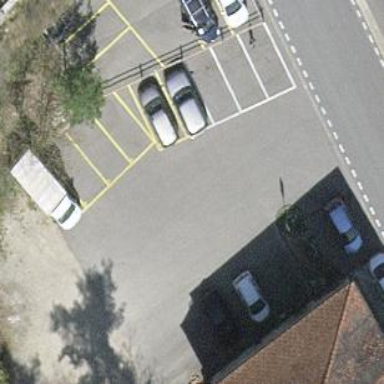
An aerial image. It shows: Parking area with surface.